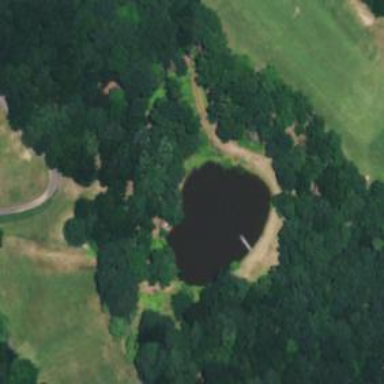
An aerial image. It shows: Picturesque scene of golf course with lateral water hazard.